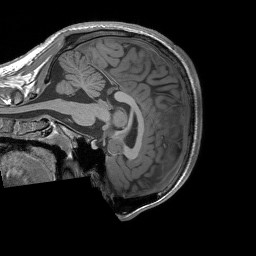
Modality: T1w
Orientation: sagittal